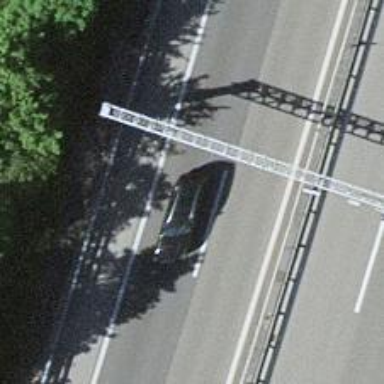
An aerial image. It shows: Gantry structure.